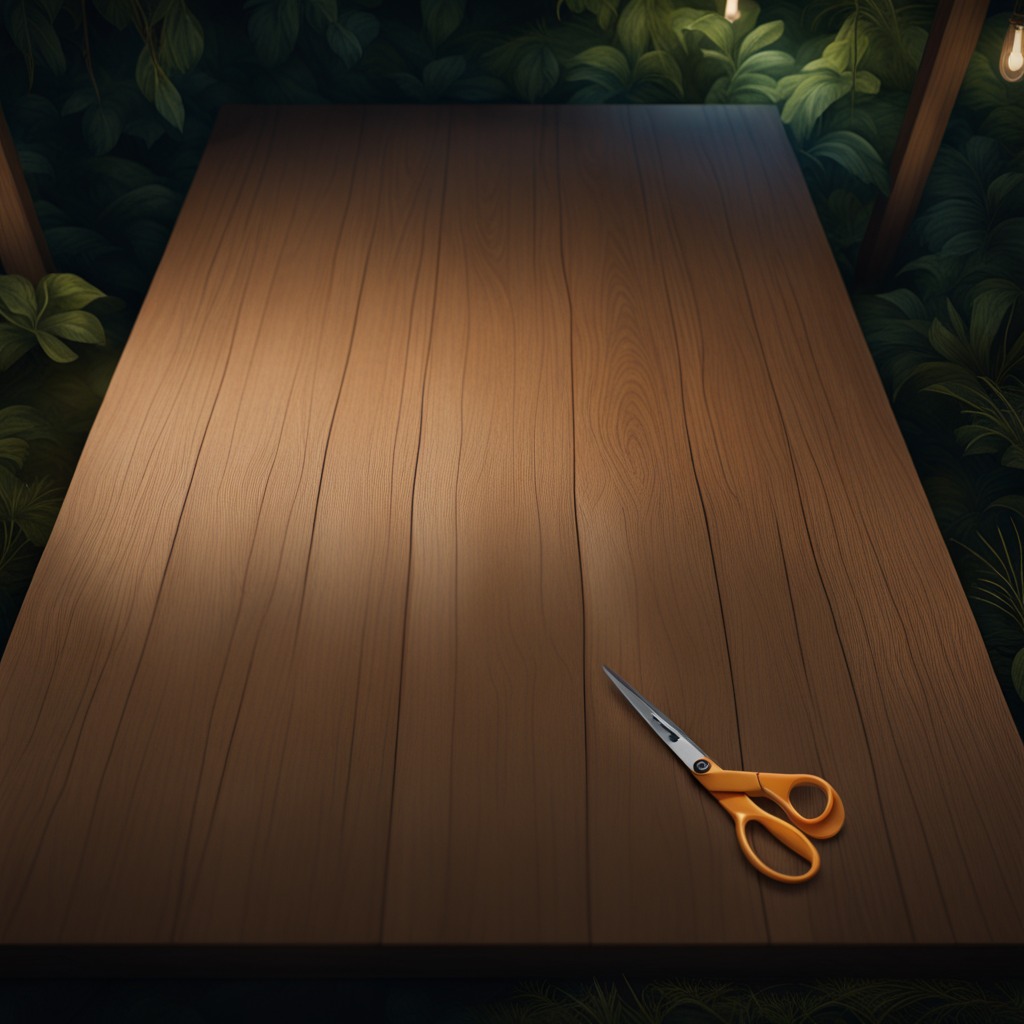
A scissor is lying on a wooden table inside a jungle field workshop tent at night with soft shadows worn but